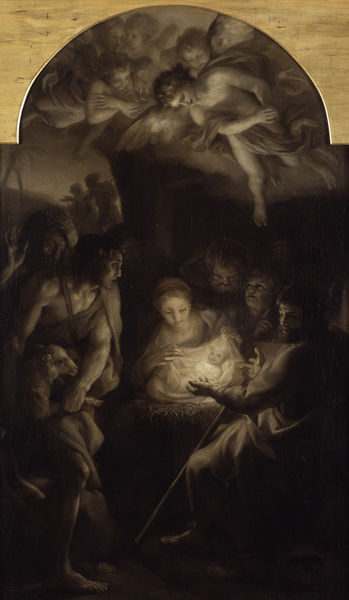
Titel: Die Anbetung der Hirten
Künstler: Anton Raphael Mengs
Standort: Karlsruhe
Institution: Staatliche Kunsthalle Karlsruhe
Schlagwörter: dunkel, himmel, schatten, weiß, menschen, abend, braun, frau, grau, hell, holz, licht, männer, nacht, stroh, malerei, barock, bibel, niederlande, vieh, kirche, dunkelheit, gold, mantel, kind, mutter, renaissance, engel, putte, bogen, stab, baby, beleuchtung, grisaille, arch, church, gathering, hands, könig, men, people, religious, robes, white, black, dark, female, figurative, gray, grey, group, lady, painting, robe, sitting, woman, yellow, lciht, looking, leuchten, lamm, schaf, scheune, stern, altar, besuch, schein, hand, kolorit, christus, jesus, angel, angels, clouds, life, man, naked, nude, skin, tree, hill, stall, roof, heiliger, child, male, heilige, light, night, drawing, heilig, maria, madonna, black and white, frame, oval, anbetung, schafe, turban, hirte, hirten, schäfer, shadow, fabric, mother, monochrome, schaft, beard, flying, saint, christentum, faces, leaning, wings, christi, josef, joseph, virgin, verkündigung, children, scene, cherub, cherubs, drape, drapery, happy, love, geburt, krippe, säugling, geist, weihnachten, crowded, holiday, human, draped, toga, heilige familie, jesuskind, foot, moon, religion, neugeborenes, legs, geburt christi, geburt jesu, stable, christ, maris, figure, shadows, goat, sheep, peace, lamb, shepard, sheperd, kids, heerscharen, humans, christian, betlehem, christi geburt, mary, jesu geburt, saints, bible, stick, hazy, palm tree, shepherd, shepherds, pray, christkind, staff, new testament, wing, hope, border, illumination, faded, altarpiece, beten, krippenszene, ochse, raphael, hay, starb, spotlight, ass, silence, rahmen, holy, holly, catholic, jerusalem, queen, divine, holy family, infant, byzantine, jesus christ, glow, christmas, new, whie, birth, chiaroscuro, maria joseph, nazareth, da vinci, panel, lighting, mother and child, corregio, demons, adoration, madonna and child, adoring, predella, manger, ligth, nativity, jopseph, italian renaissance, followers, tenebrism, st. john, st. mary, holy mother, chris, mom, wise men, born, wise, chisten, 6, 3sec, kings, chirch, sheppard, cherubim, correggio, relgion, magi, caring, humanity, silent, adore, birth of christ, shepards, sheapherds, three kings, holy three knigs, humaniyu, advent, anbeten, principle, newborn, shephards, weihnacten, oversee, rkrippe, nativiy